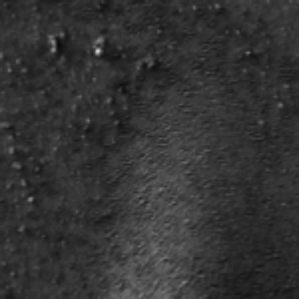
Label: frost